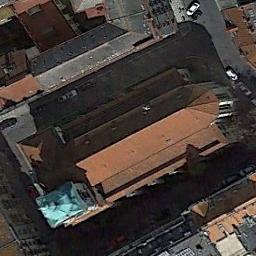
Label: church